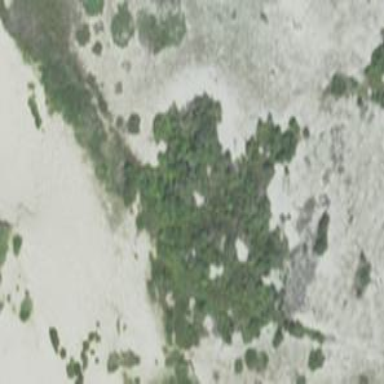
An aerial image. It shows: Marshy wetland area.